Interaction volume radius: 5 \u00c5
Interaction volume height: 25 \u00c5
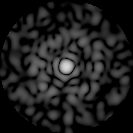
Disorder parameter: 0.8239